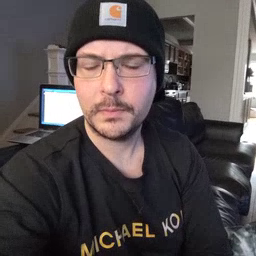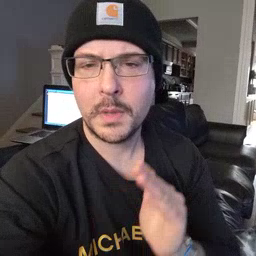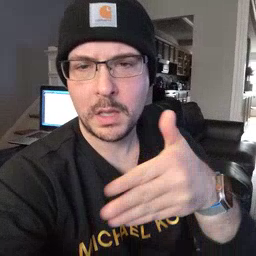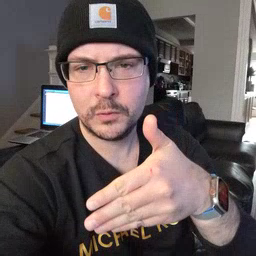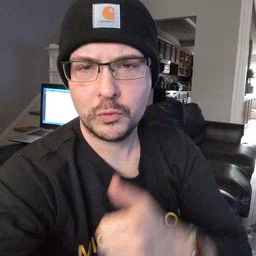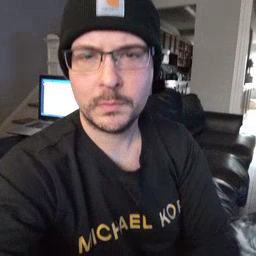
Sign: after